Interaction volume radius: 5 \u00c5
Interaction volume height: 20 \u00c5
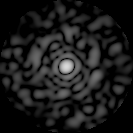
Disorder parameter: 0.8806